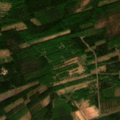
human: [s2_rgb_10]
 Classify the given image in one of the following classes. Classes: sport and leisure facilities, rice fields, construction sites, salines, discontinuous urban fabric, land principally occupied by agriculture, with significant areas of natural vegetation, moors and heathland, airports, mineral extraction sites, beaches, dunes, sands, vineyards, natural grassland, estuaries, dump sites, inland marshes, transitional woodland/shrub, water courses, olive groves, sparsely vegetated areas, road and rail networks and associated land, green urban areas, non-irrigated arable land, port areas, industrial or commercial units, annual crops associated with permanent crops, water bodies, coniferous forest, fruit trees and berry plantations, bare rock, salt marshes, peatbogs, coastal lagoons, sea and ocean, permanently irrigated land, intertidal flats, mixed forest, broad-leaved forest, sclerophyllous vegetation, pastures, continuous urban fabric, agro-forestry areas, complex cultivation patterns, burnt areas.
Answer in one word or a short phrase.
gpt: land principally occupied by agriculture, with significant areas of natural vegetation, coniferous forest, mixed forest